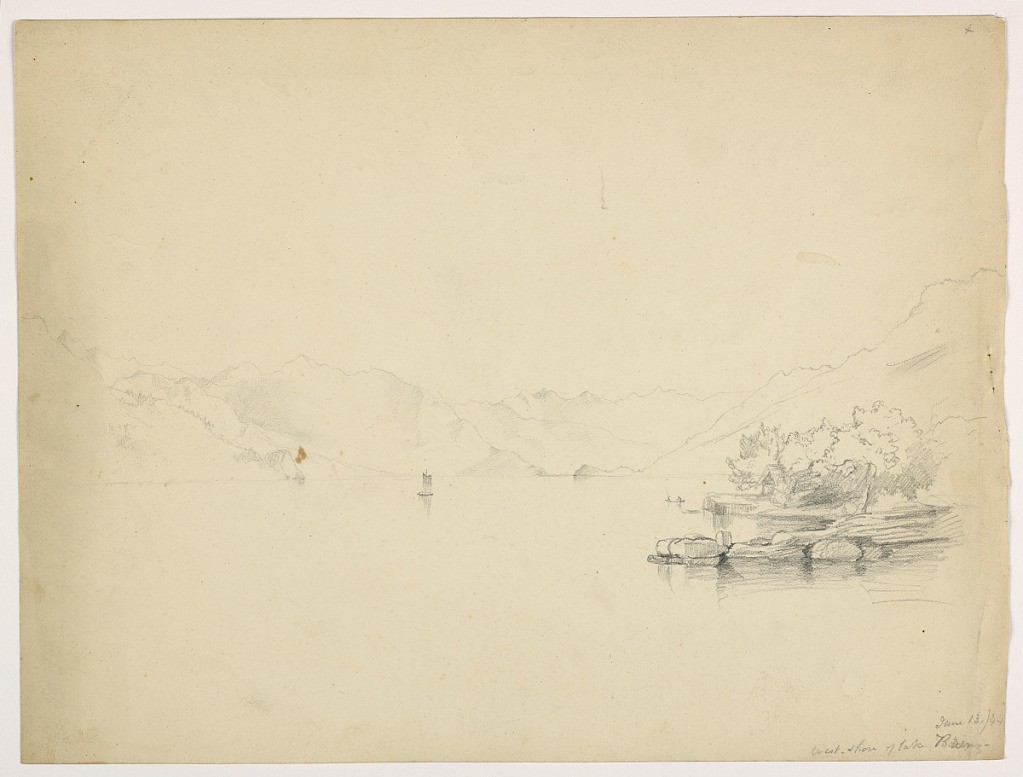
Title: West Shore of Lake Brienz, Switzerland
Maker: Daniel Huntington, American, 1816–1906
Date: June 13, 1844
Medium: Graphite on paper
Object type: Drawing
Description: Still lake surrounded by mountains with a sailboat on it, at center. At right, a boathouse and rocks jutting into the water.